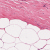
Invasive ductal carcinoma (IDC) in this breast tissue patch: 0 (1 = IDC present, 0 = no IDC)